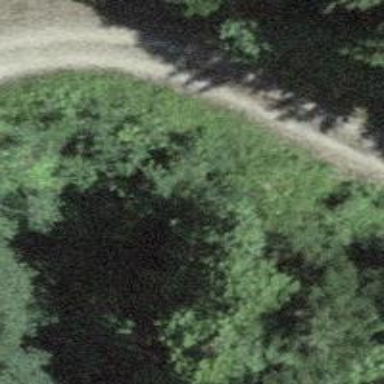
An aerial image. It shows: Culvert tunnel.